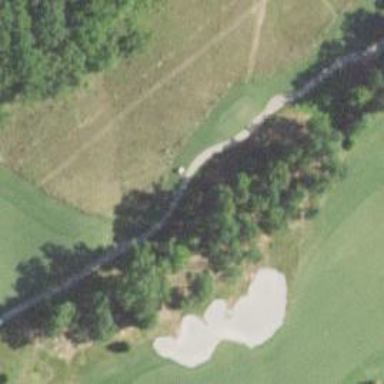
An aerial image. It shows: Pathway for golfing.